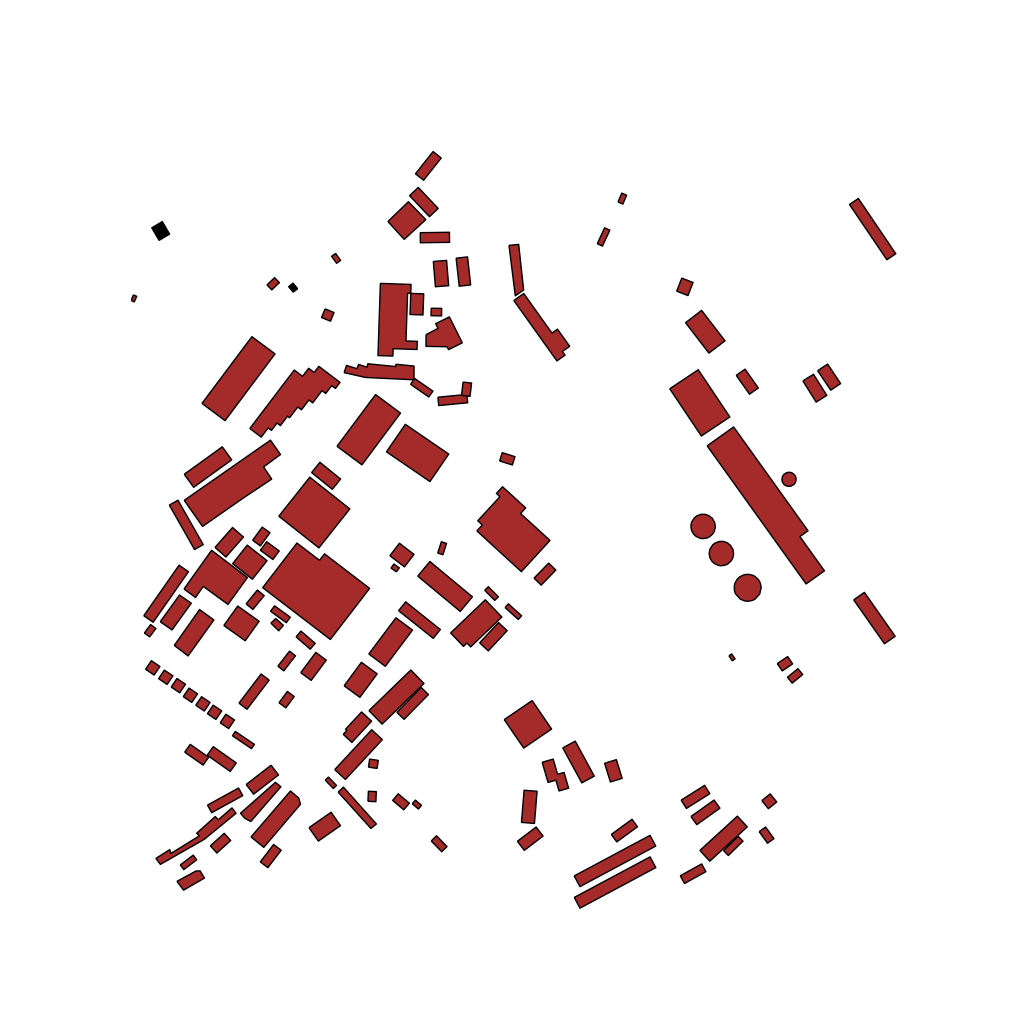
Tags: overhead vector_map, industrial, residential, special, modern, individual_rise, low_rise, density_1, Building, Facility, 1.0 km²